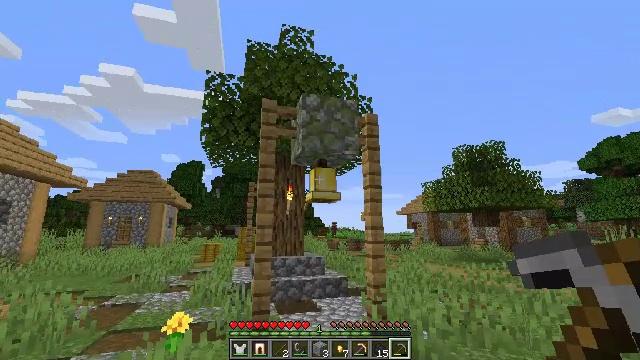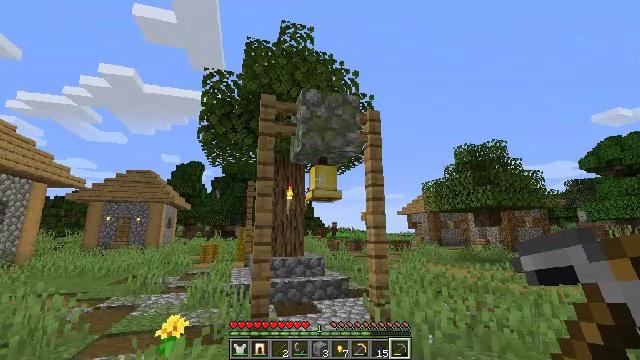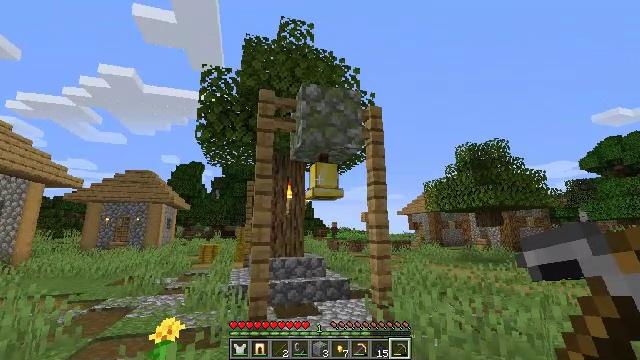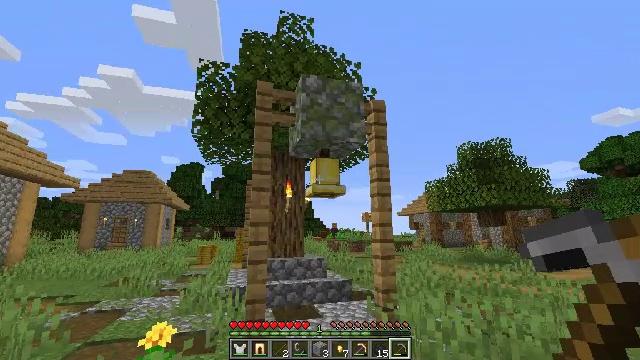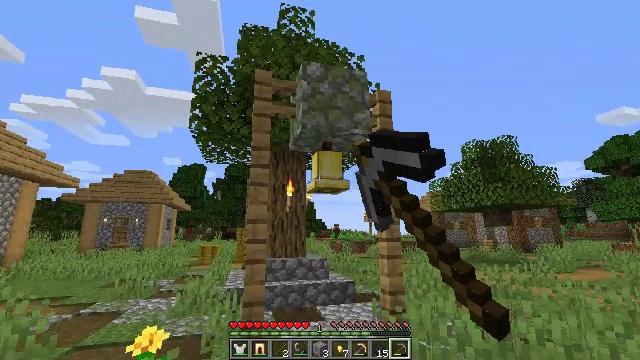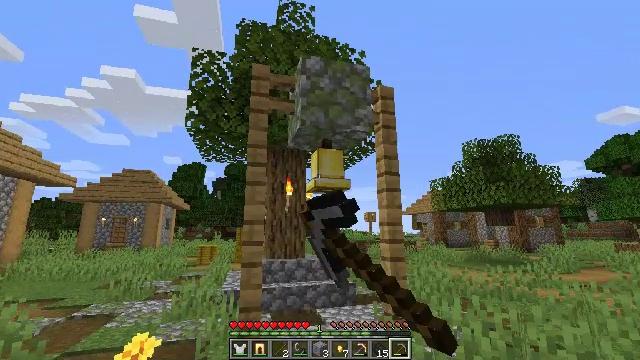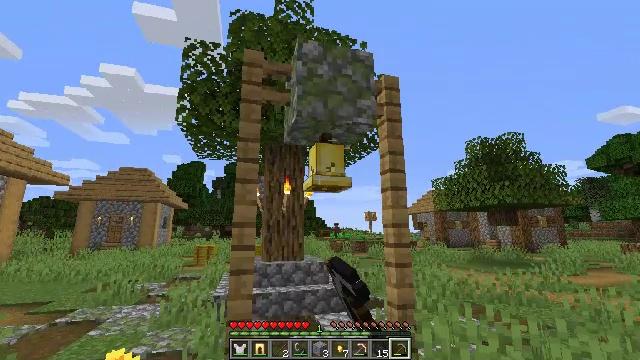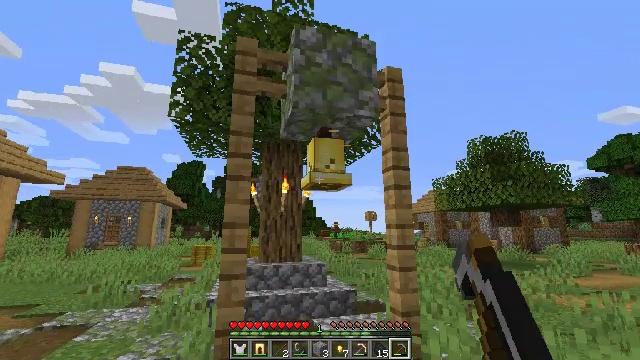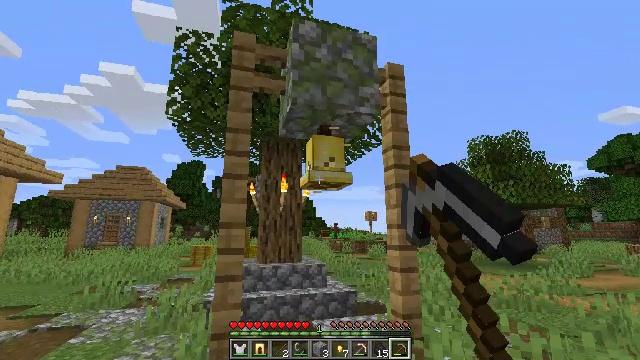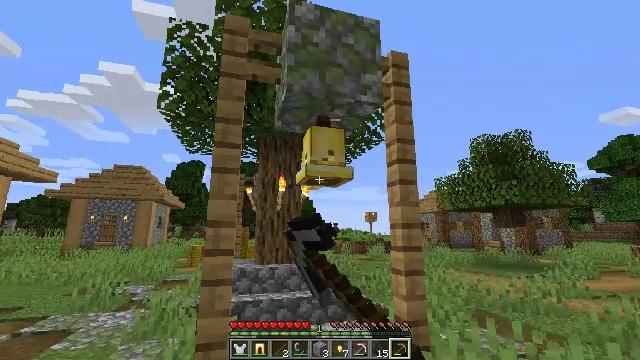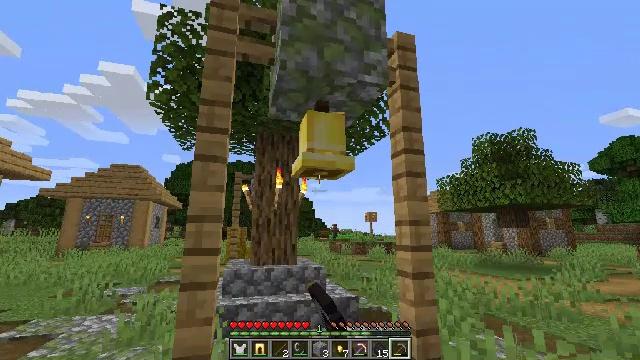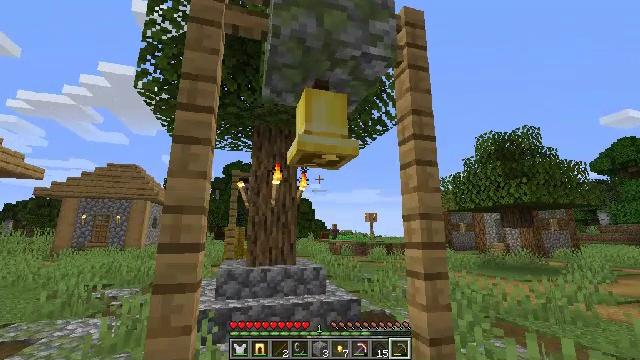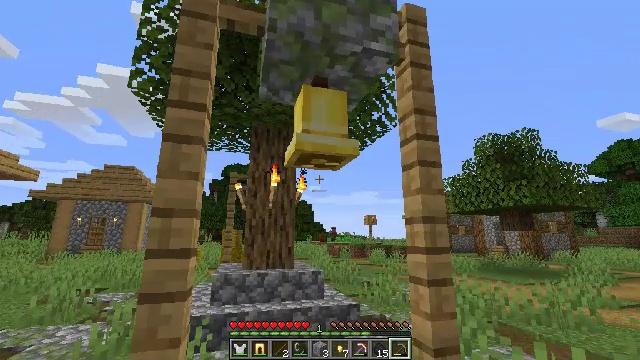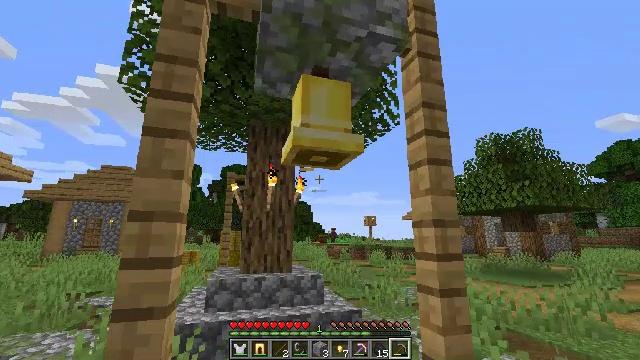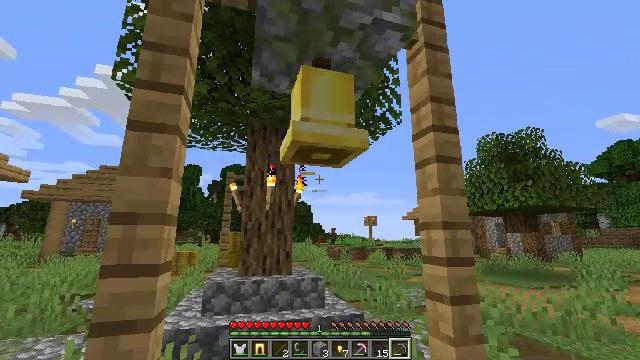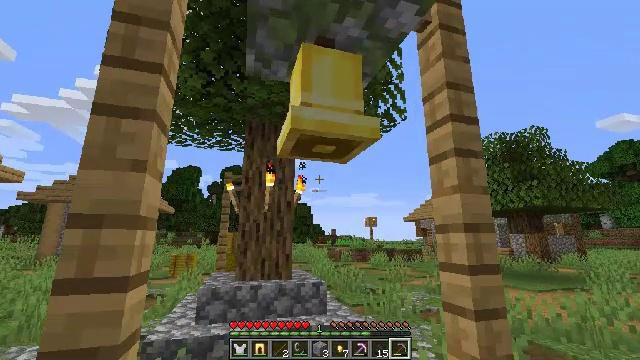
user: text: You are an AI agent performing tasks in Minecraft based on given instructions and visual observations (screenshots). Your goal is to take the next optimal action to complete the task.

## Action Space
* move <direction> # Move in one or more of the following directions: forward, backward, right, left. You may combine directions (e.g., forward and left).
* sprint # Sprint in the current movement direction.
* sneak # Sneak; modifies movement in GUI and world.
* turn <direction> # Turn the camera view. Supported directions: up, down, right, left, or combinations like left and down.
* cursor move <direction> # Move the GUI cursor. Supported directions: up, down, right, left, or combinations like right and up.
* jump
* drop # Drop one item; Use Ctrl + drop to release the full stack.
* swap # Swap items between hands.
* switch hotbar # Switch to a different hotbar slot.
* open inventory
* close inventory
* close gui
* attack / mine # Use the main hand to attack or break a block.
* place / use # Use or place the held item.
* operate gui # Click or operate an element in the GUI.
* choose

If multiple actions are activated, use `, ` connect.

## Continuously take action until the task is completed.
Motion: motion action
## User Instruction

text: Left click on the bell to mine it.
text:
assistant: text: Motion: move forward
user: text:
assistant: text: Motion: move forward
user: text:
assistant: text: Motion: move forward, attack / mine
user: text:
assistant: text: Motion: move forward, attack / mine
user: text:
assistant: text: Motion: move forward, attack / mine
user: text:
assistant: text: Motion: move forward, attack / mine
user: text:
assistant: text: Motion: move forward, attack / mine
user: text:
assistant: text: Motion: move forward, attack / mine
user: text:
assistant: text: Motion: move forward, attack / mine
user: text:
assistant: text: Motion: move forward, attack / mine
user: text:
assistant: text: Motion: move forward, attack / mine
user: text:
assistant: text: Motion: move forward, attack / mine
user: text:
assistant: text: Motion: move forward, attack / mine
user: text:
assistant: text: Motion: move forward, attack / mine
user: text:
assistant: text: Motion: move forward, attack / mine
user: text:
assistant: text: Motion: move forward, attack / mine
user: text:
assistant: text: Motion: turn up, attack / mine
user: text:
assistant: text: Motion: turn up, attack / mine
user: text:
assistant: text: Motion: turn up, attack / mine
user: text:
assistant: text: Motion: turn up, attack / mine
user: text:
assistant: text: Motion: attack / mine
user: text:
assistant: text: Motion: turn up, attack / mine
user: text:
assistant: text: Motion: turn up, attack / mine
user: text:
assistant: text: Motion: turn up, attack / mine
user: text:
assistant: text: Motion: turn up, attack / mine
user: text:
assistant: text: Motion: turn right and up, attack / mine
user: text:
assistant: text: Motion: turn up, attack / mine
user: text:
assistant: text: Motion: turn up, attack / mine
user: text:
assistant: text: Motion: turn right and up, attack / mine
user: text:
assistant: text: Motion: turn up, attack / mine